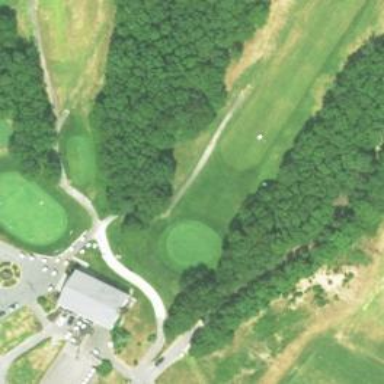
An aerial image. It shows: Path designated for golf carts.